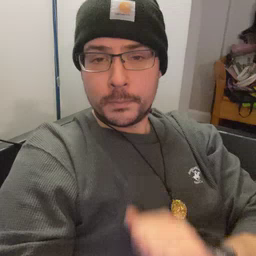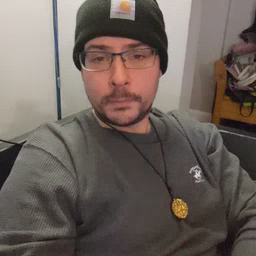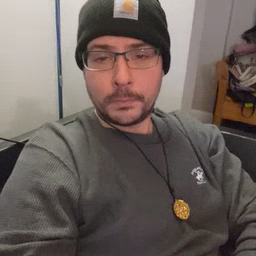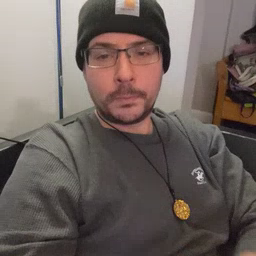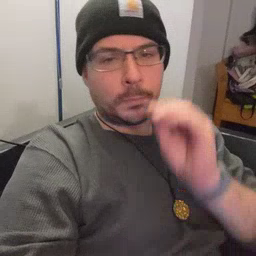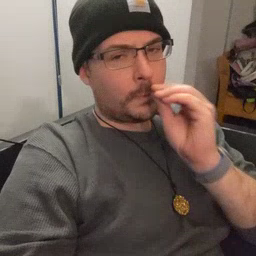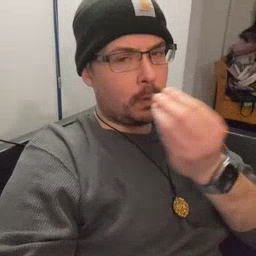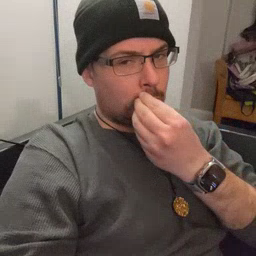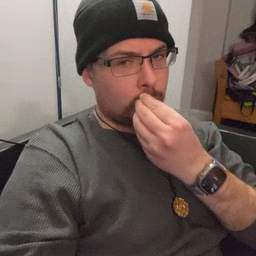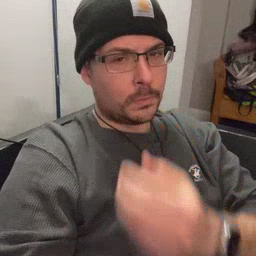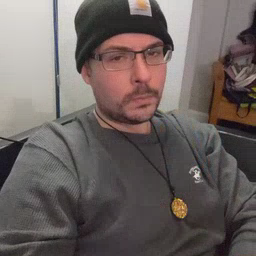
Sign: flower